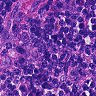
Metastatic tissue present: no